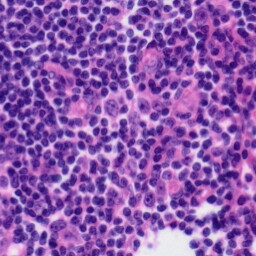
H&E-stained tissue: Tonsil